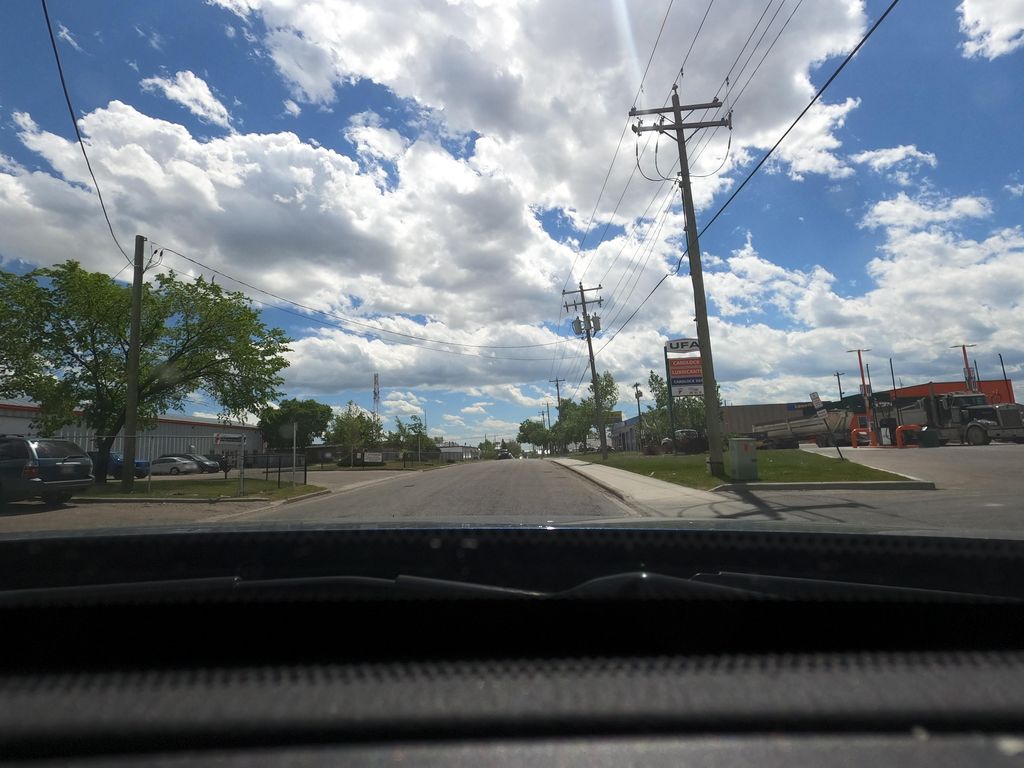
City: calgary